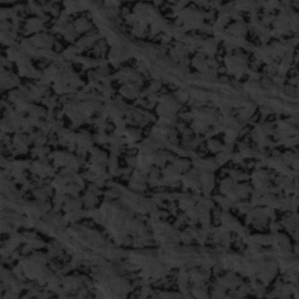
Label: frost